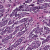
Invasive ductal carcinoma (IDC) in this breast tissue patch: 1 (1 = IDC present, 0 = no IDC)